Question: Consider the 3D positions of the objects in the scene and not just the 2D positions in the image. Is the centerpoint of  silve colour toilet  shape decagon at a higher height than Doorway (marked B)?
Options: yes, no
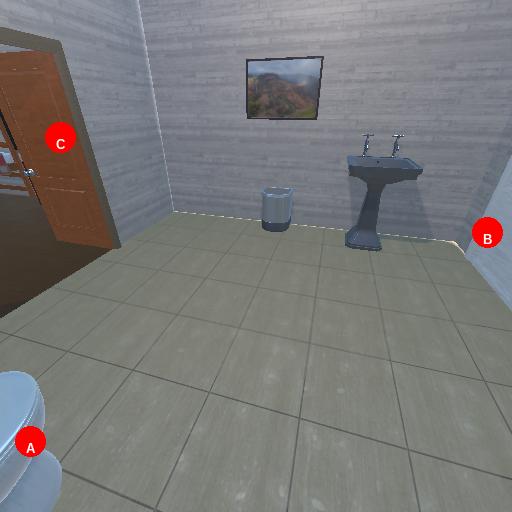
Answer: yes